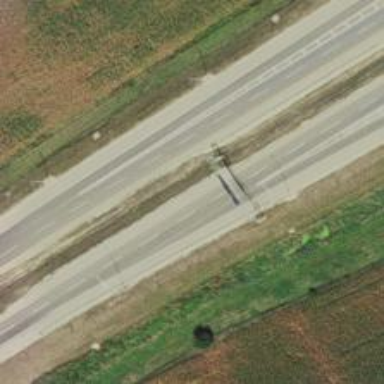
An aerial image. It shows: Motorway junction.